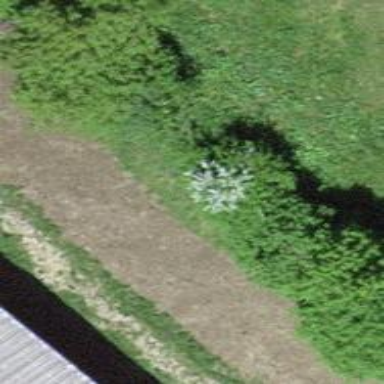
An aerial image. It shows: Hedge acting as barrier.